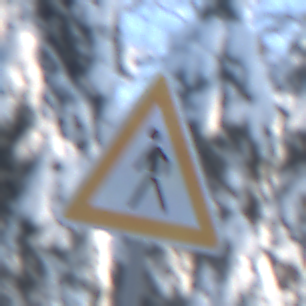
Verkehrszeichen: FussgaengerRechts
Umgebung: Outdoor, Nature
Tageszeit: MorningAfternoon
Wetter: Clear
Licht: Natural
Jahreszeit: Winter
Kontrast: LowContrast